Question: When I include mysql.h in my source file, I get all sorts of syntax errors. I'm using the cygwin gcc compiler and MysQL Windows Connector 6.0.2. I added an image of my IDE. What can I do to fix this? <URL>

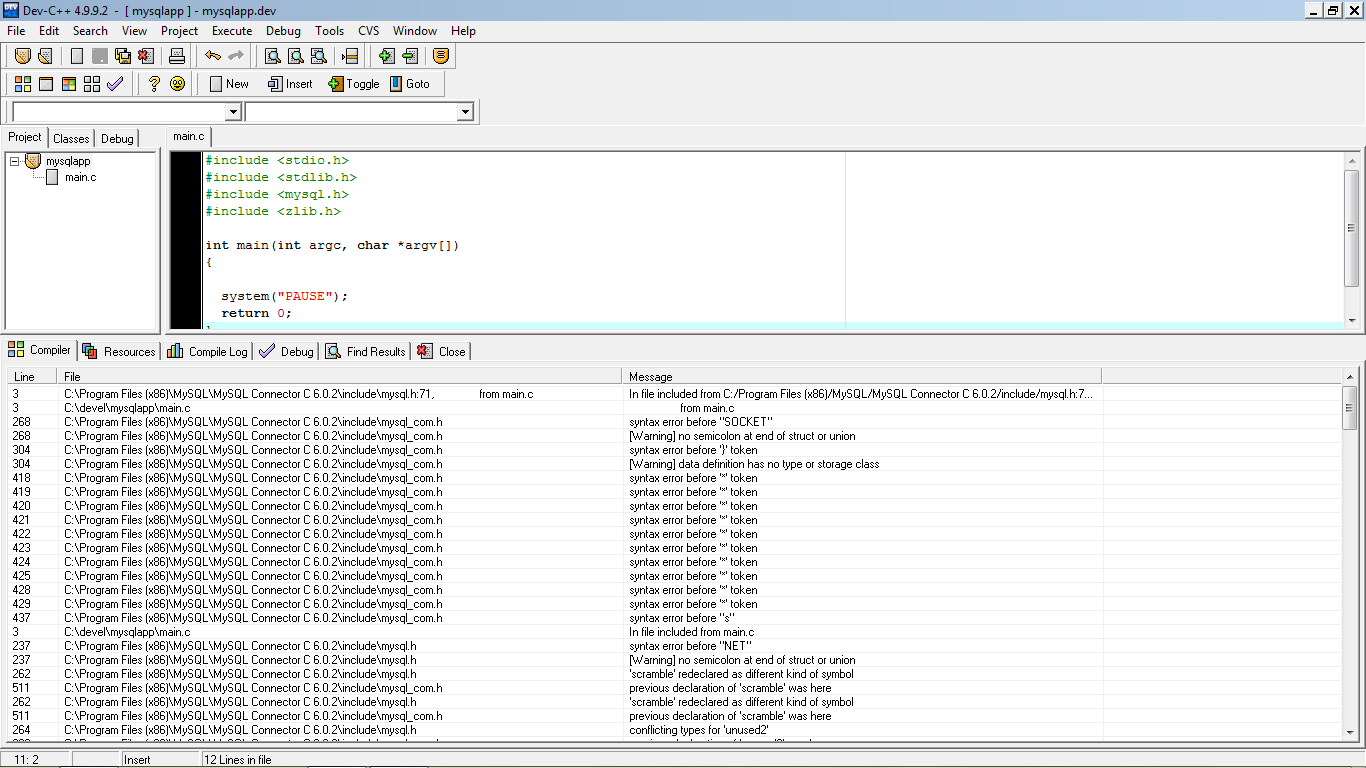
Answer: You need to include 'winsock' right before mysql.